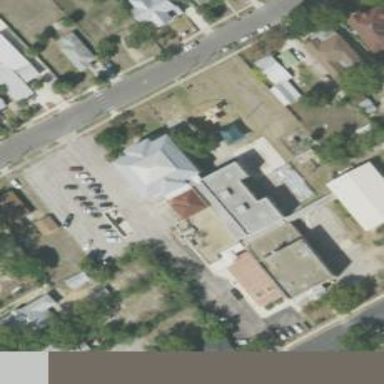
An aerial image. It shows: School.